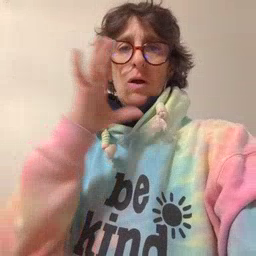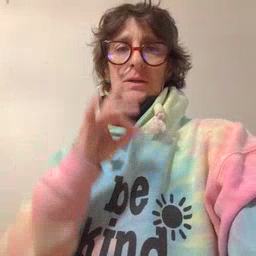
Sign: story